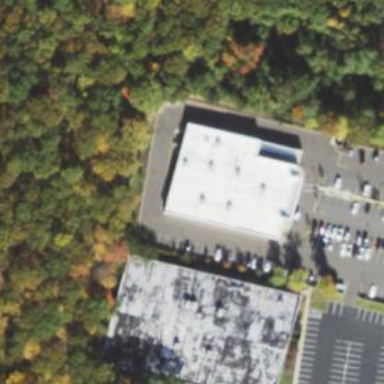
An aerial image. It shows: Retail building.